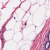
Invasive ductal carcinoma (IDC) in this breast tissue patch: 0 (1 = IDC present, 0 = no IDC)